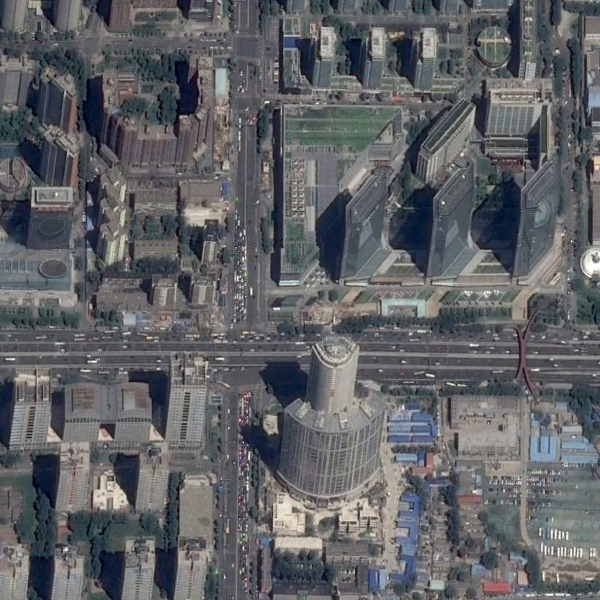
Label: Commercial